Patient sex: F
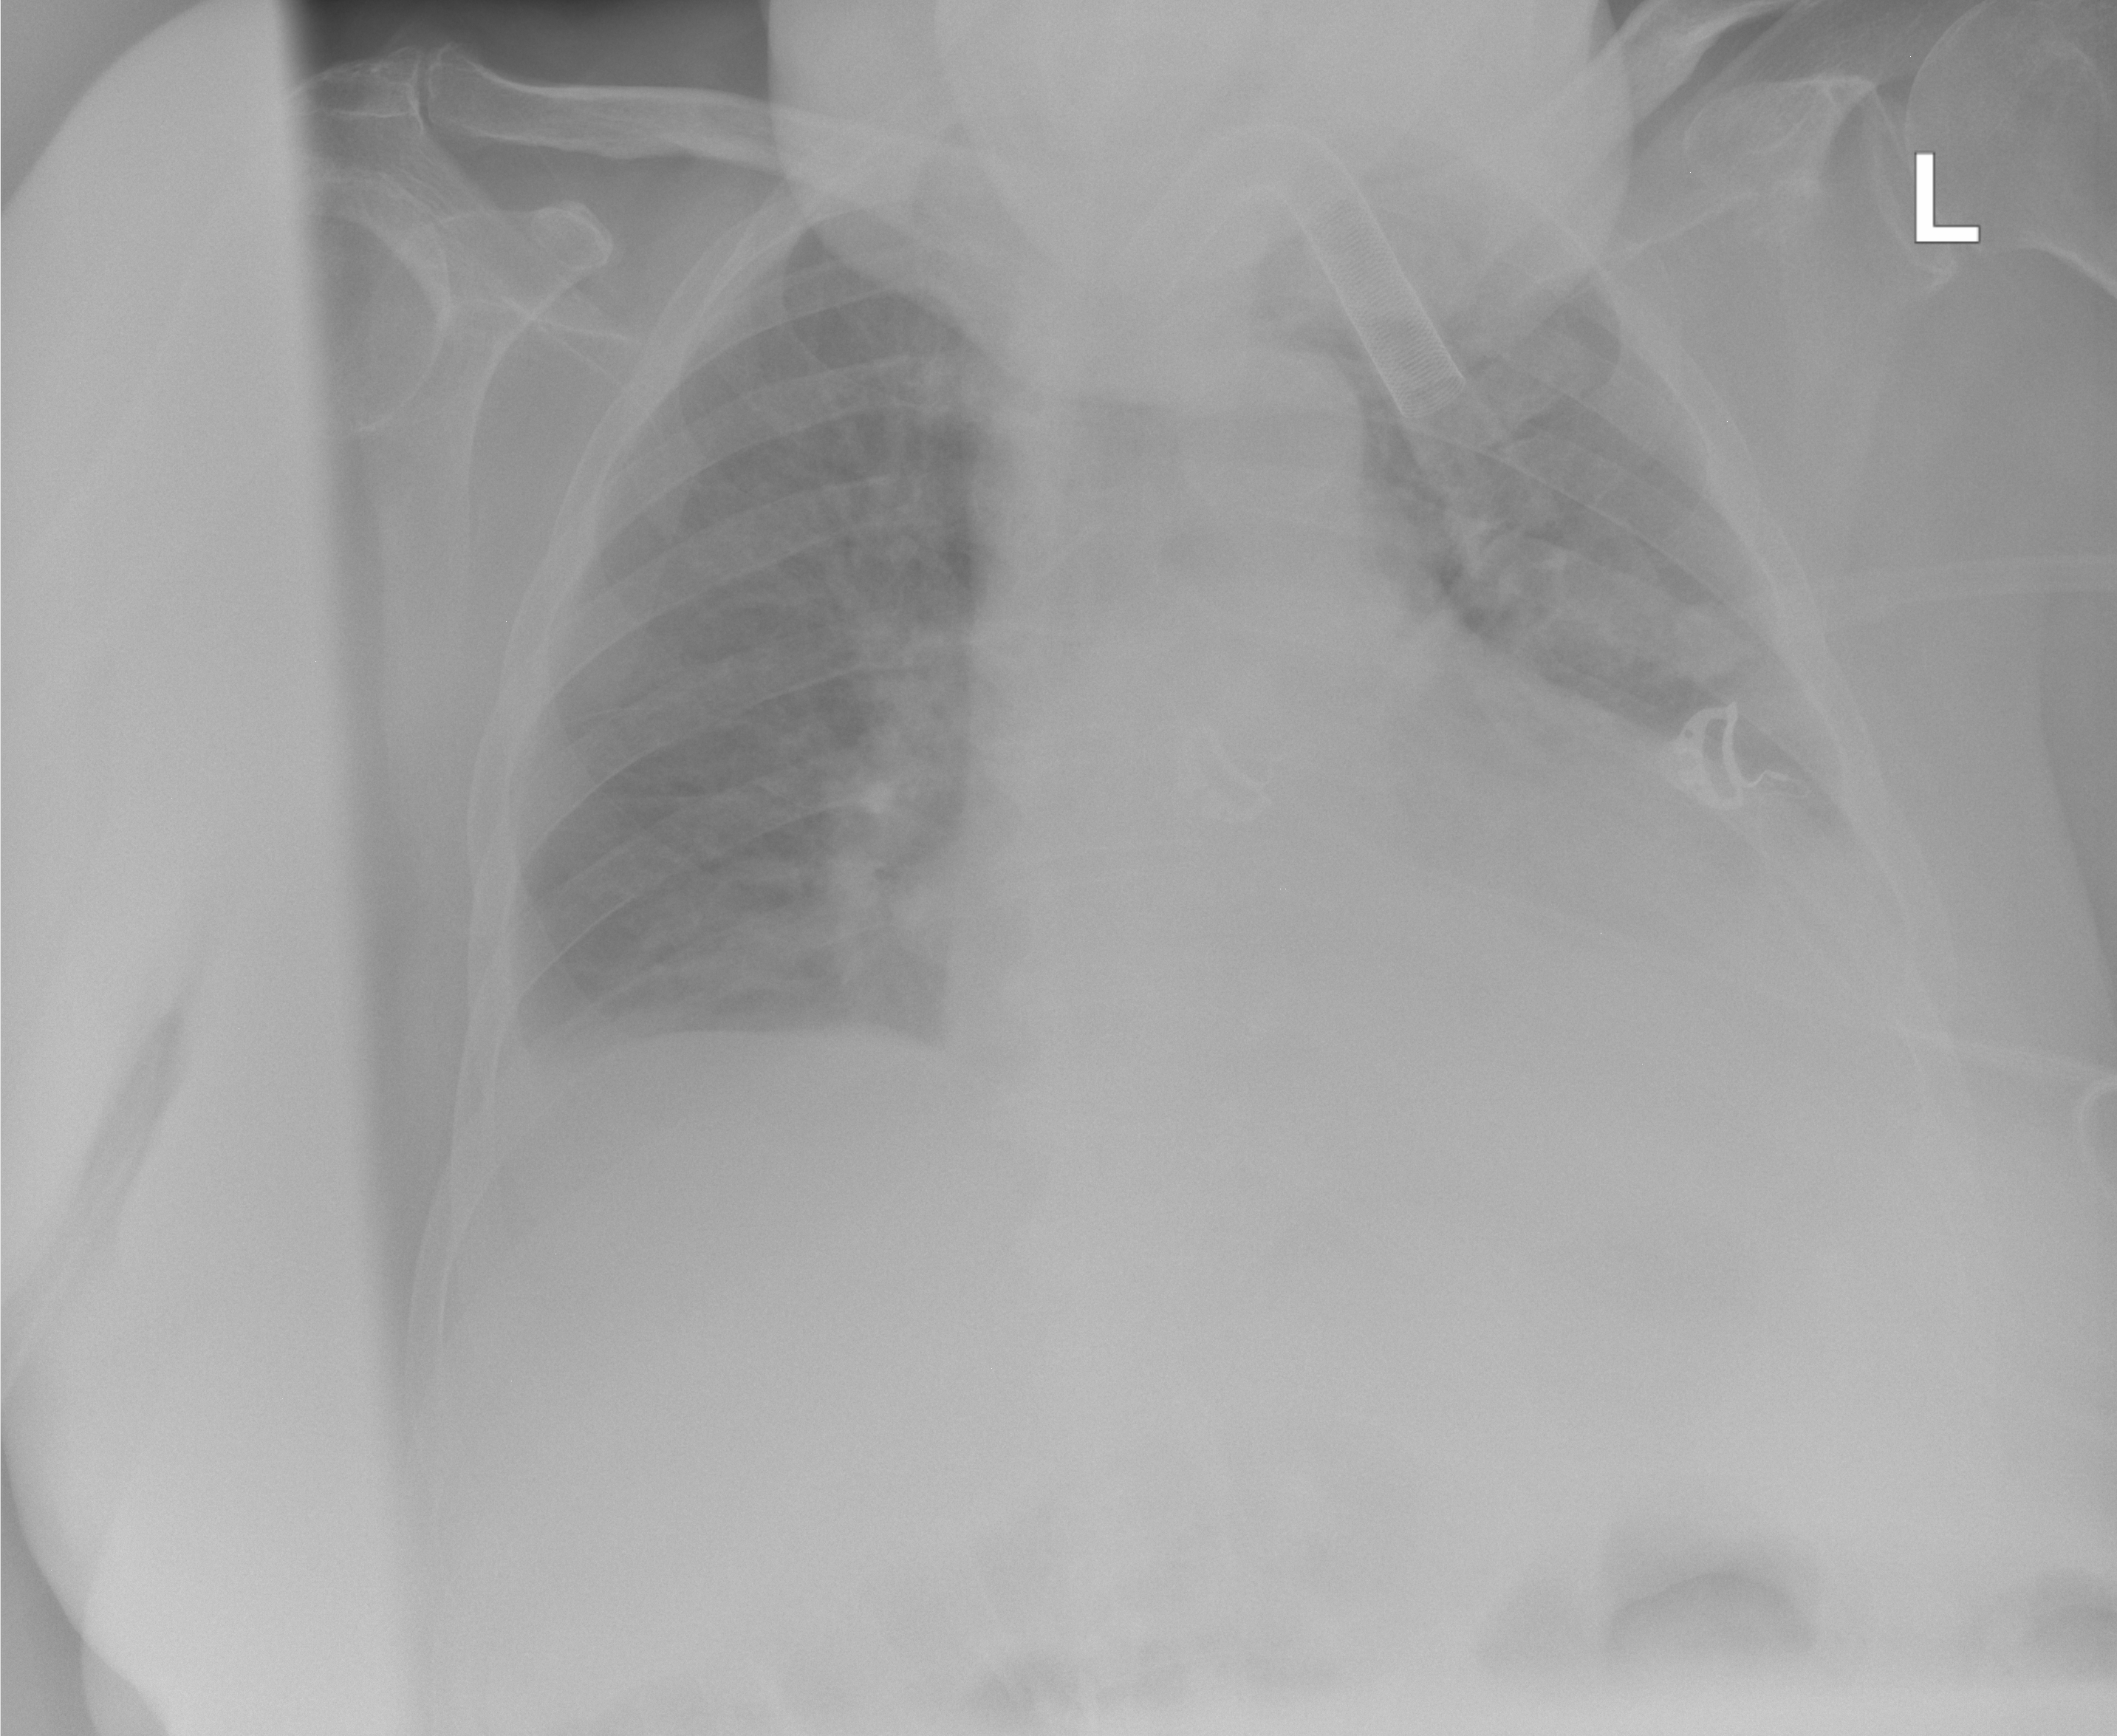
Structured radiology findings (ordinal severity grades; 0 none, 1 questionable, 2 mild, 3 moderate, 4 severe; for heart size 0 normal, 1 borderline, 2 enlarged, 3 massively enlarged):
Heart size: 2
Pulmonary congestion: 2
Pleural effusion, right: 0
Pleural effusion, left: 2
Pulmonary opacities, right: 0
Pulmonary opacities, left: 0
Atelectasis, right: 0
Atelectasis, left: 2